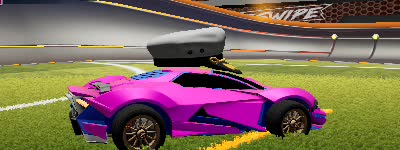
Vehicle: werewolf